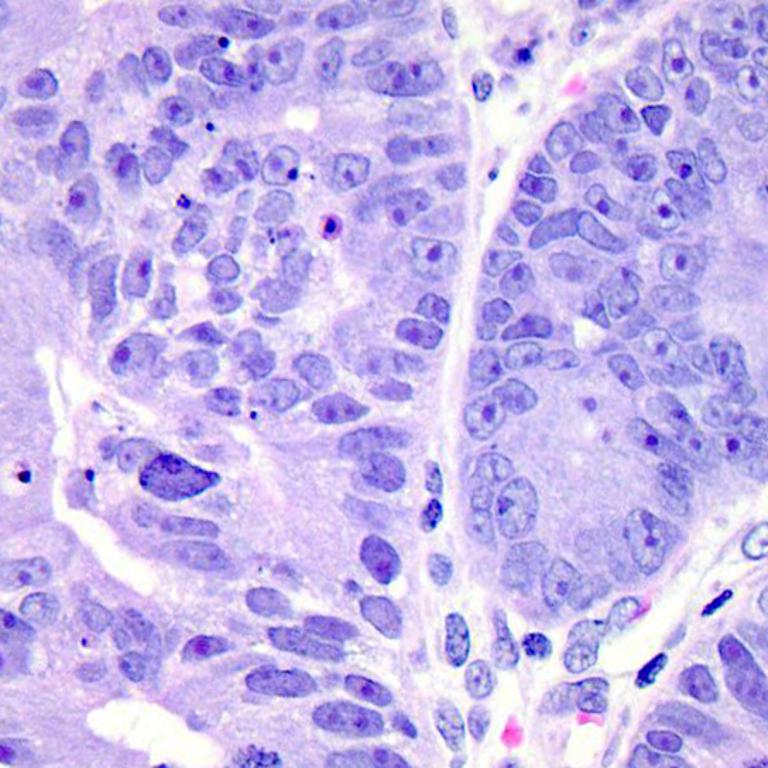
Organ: colon
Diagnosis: adenocarcinomas